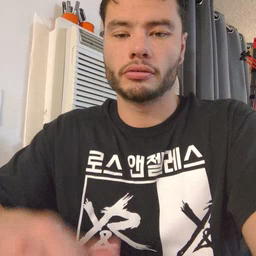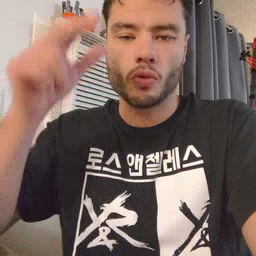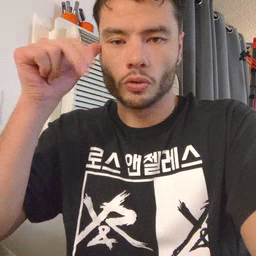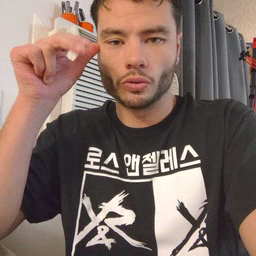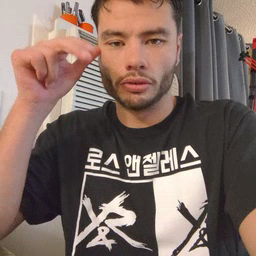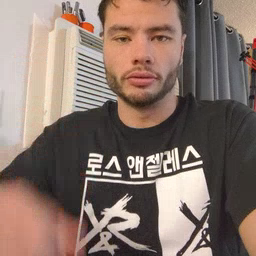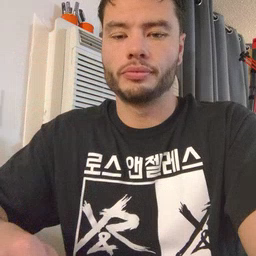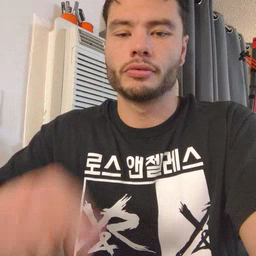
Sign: horse